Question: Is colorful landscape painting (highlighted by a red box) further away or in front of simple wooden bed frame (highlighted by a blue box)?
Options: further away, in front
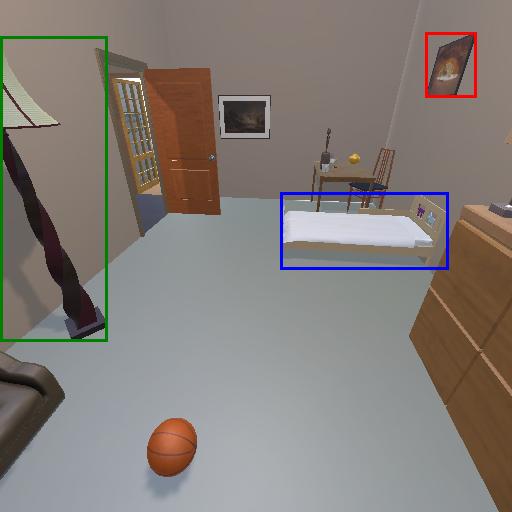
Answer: further away